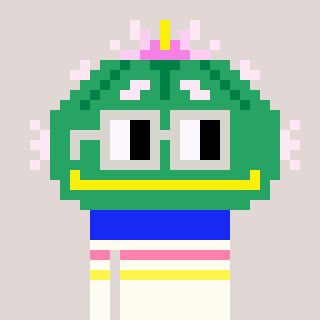
a pixel art character with square light gray glasses, a peyote-shaped head and a grayscale-colored body on a warm background